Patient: sex F, age 63
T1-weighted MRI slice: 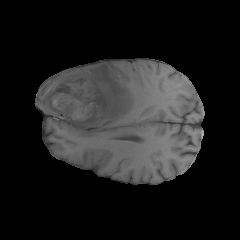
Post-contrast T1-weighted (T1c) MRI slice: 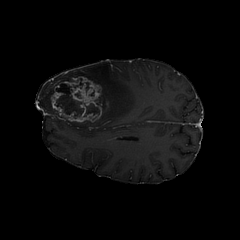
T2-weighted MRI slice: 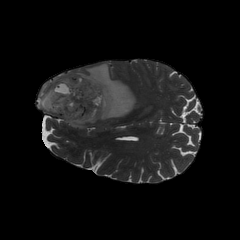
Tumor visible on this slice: yes
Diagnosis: Glioblastoma, IDH-wildtype
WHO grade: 4